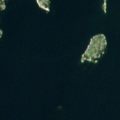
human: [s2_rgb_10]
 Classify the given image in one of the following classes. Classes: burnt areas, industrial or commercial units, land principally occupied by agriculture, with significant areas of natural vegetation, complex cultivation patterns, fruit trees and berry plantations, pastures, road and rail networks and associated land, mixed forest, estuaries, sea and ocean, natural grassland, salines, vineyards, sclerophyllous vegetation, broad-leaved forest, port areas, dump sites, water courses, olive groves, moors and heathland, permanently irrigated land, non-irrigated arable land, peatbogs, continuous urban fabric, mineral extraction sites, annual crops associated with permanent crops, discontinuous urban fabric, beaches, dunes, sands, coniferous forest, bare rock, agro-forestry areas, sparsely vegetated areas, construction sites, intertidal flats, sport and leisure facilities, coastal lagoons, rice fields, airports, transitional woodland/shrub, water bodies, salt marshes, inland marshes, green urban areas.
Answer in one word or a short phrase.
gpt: sea and ocean